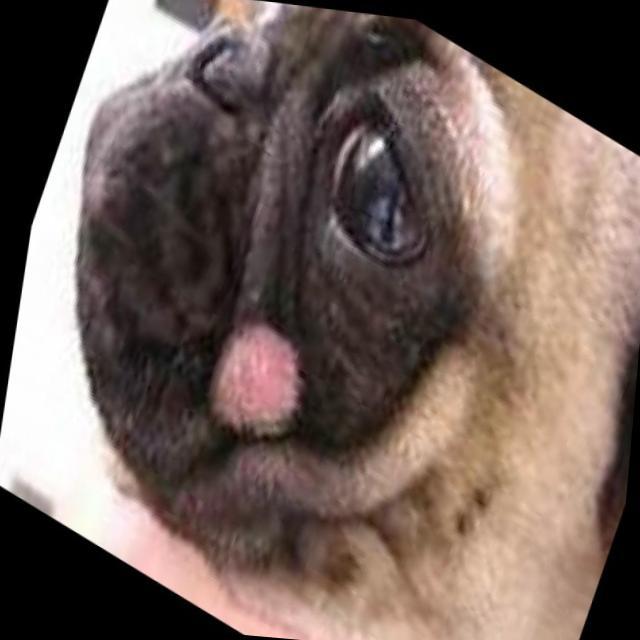
Canine ringworm (Dermatophytosis) — fungal infection caused by Microsporum or Trichophyton. Presents with circular alopecia, scaling, crusting, and broken hairs.